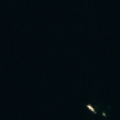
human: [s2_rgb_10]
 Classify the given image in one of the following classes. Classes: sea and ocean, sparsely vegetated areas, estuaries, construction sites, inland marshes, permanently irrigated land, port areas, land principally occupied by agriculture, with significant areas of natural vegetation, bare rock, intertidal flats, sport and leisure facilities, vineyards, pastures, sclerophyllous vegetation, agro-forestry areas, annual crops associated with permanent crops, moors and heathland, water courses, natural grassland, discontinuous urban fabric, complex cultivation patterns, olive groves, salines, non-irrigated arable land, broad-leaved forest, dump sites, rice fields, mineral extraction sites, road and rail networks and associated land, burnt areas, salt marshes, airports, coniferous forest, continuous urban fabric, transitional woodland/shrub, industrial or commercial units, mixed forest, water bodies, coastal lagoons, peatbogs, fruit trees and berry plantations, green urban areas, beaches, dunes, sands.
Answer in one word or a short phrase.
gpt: sea and ocean